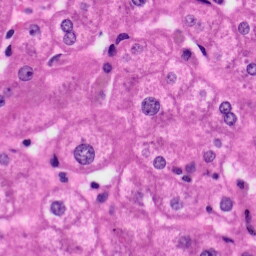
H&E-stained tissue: Liver